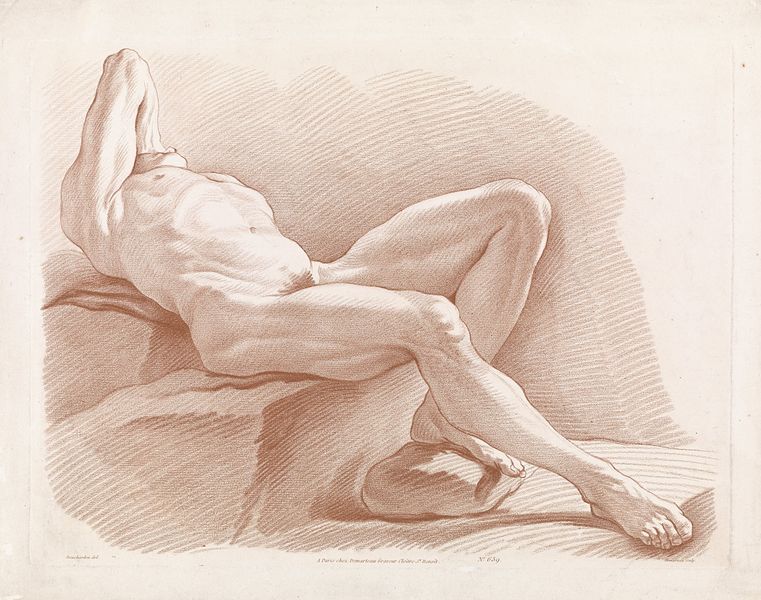
Titel: Liggend mannelijke naakt
Künstler: Gilles Demarteau
Standort: Amsterdam
Institution: Rijksmuseum
Schlagwörter: homme, pierre, nu, couché, masculin